Interaction volume radius: 5 \u00c5
Interaction volume height: 20 \u00c5
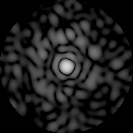
Disorder parameter: 0.824